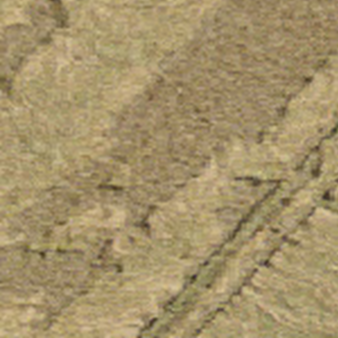
Label: other